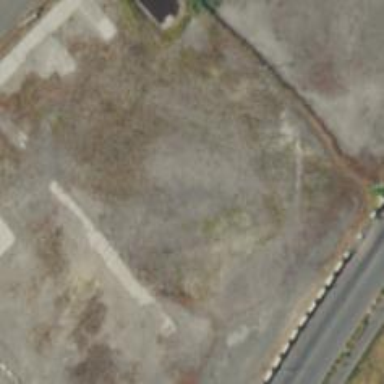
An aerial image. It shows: Brownfield site.